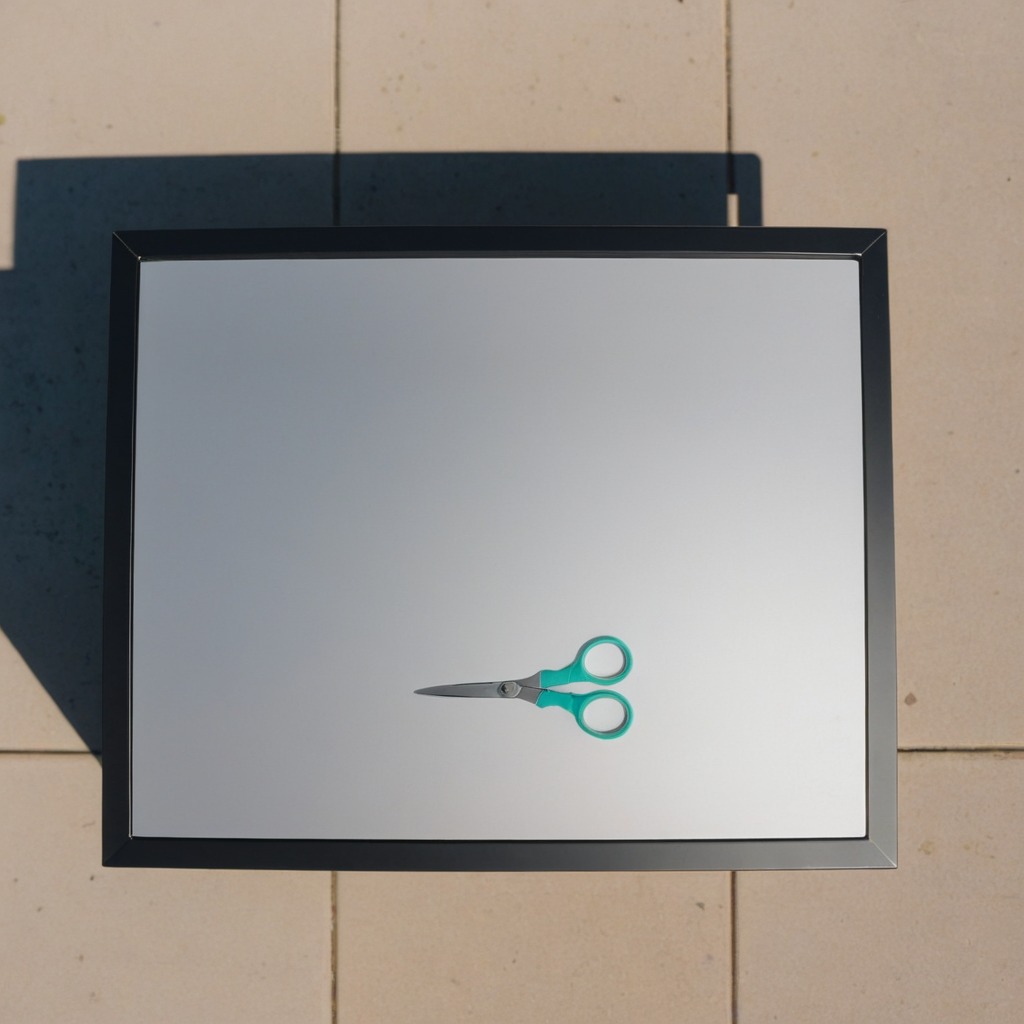
A scissor lying on a clean utility table in a temporary outdoor tool station.